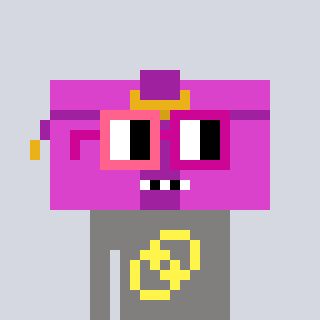
a pixel art character with square pink and red glasses, a clutch-shaped head and a bluegrey-colored body on a cool background